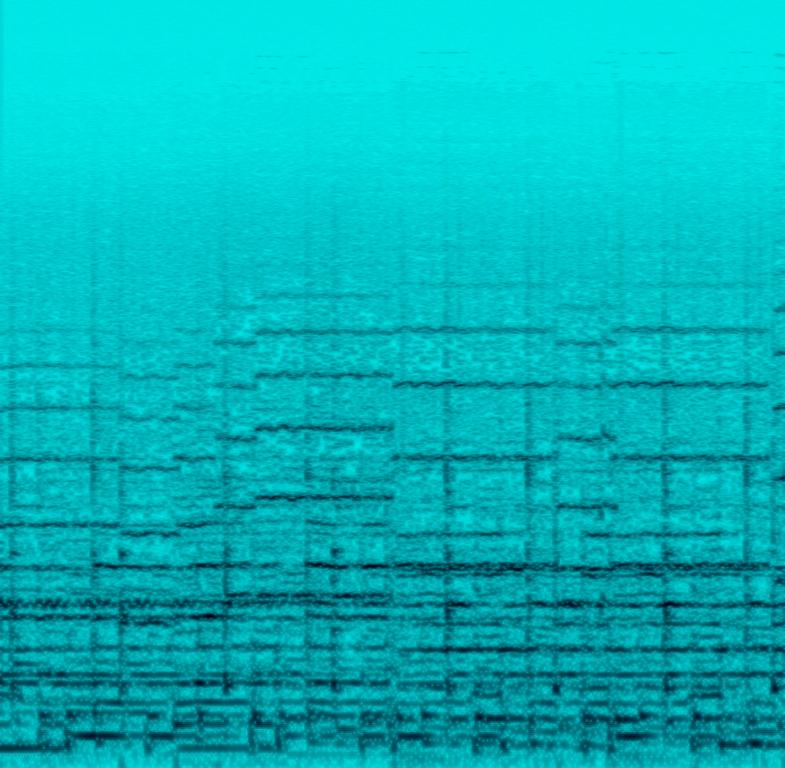
The low quality recording features an old video game song that consists of sustained synth strings melody, mellow percussions, groovy, thin bass and synth pad chords. The recording is very noisy and the stereo image is unbalanced as it is leaning towards the left channel. It sounds a bit glitchy and slightly detuned too.